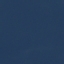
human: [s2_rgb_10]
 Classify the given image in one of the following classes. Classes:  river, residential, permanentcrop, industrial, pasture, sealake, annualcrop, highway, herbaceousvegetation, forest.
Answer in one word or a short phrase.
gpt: SeaLake